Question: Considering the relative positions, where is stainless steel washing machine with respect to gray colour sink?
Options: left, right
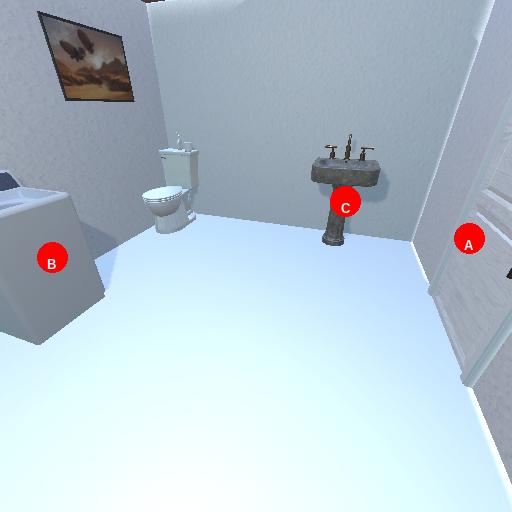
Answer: left